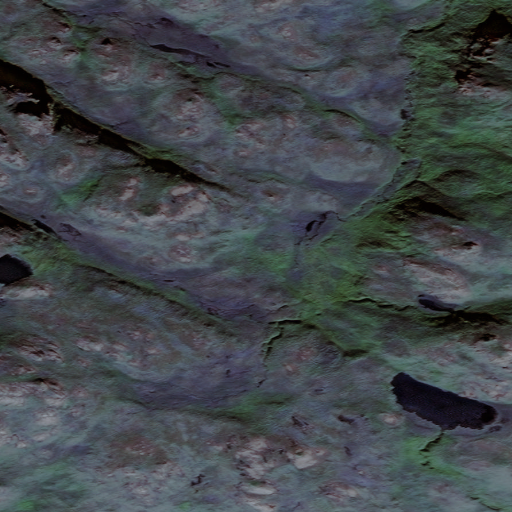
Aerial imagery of island in Alaska named Staten Island containing only unknown